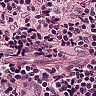
Metastatic tissue present: no